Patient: sex M, age 45
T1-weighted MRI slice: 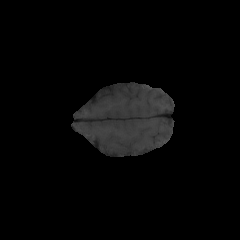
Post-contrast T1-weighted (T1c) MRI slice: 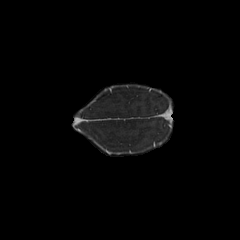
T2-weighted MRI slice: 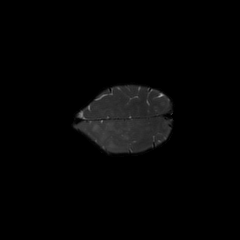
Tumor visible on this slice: yes
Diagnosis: Astrocytoma, IDH-mutant
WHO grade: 3